Field crop: tomato
Growth stage: 2
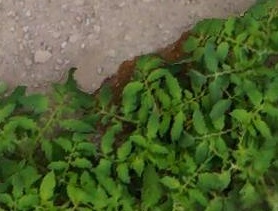
Species: tomato